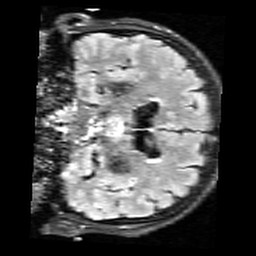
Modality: FLAIR
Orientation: coronal
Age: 78
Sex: female
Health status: healthy
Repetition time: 12 s
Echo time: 0.095 s